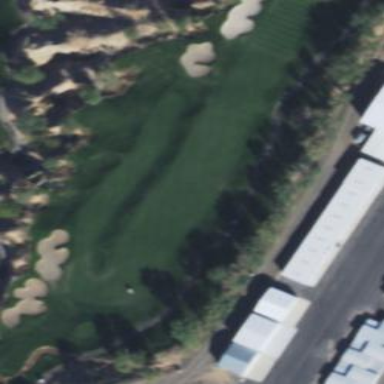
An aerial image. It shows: Golf fairway surrounded by grass.